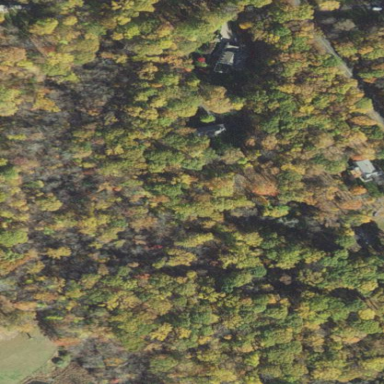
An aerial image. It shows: Existing Preserved Open Space in the woodland area.